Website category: university
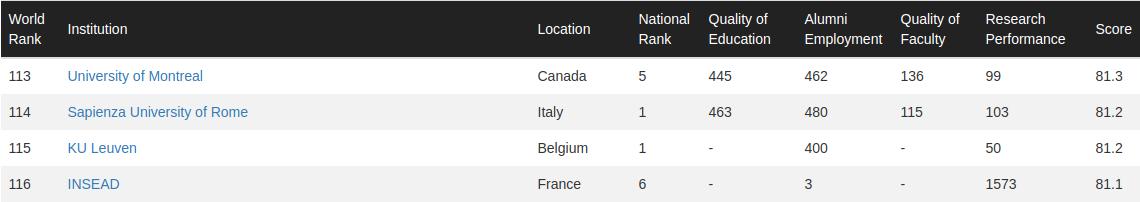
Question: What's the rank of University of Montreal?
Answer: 113

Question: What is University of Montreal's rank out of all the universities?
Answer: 113

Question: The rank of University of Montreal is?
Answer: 113

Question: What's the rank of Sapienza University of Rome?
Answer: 114

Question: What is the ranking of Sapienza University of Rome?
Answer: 114

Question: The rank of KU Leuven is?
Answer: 115

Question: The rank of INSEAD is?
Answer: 116

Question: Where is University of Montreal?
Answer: Canada

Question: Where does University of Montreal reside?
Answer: Canada

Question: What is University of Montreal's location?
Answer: Canada

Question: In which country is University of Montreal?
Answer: Canada

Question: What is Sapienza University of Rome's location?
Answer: Italy

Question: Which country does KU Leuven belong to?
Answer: Belgium

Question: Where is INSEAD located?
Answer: France

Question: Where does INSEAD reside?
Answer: France

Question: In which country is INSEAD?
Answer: France

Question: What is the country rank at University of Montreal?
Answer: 5

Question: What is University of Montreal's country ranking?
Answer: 5

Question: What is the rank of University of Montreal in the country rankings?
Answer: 5

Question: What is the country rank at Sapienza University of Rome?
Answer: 1

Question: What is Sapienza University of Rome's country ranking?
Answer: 1

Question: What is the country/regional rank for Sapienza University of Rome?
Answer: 1

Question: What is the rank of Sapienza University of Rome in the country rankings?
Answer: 1

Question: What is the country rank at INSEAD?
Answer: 6

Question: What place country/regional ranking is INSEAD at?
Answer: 6

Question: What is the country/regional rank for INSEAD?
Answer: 6

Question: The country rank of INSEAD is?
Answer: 6

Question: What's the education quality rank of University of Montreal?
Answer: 445

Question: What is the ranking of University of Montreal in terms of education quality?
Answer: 445

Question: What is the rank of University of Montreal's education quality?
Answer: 445

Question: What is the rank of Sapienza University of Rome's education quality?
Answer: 463

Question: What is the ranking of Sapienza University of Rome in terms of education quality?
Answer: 463

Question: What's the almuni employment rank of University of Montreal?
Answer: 462

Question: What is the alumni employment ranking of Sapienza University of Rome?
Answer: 480

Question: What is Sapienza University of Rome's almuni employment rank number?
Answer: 480

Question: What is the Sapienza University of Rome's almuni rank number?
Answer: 480

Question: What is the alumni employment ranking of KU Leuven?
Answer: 400

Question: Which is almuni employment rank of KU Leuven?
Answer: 400

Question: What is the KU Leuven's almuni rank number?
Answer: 400

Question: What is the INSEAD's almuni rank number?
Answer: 3

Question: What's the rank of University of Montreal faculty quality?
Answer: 136

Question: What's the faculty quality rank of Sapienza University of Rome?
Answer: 115

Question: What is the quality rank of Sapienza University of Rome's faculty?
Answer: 115

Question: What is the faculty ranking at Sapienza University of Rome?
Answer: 115

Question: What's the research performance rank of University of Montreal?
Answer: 99

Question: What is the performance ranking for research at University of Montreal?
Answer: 99

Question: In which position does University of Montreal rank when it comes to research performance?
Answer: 99

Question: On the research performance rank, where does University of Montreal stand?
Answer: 99

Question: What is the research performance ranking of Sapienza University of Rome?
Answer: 103

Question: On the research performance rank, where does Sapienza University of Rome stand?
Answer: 103

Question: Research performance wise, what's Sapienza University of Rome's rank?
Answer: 103

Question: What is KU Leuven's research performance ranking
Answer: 50

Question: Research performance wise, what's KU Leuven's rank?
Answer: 50

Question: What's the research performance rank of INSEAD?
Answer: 1573

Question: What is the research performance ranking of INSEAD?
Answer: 1573

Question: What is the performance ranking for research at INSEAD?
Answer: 1573

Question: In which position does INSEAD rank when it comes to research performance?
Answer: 1573

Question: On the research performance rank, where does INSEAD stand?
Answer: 1573

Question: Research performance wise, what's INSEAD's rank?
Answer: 1573

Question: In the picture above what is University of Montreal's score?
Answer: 81.3

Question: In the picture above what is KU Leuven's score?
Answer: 81.2

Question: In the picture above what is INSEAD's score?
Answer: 81.1

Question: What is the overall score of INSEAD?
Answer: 81.1

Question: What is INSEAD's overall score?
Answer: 81.1